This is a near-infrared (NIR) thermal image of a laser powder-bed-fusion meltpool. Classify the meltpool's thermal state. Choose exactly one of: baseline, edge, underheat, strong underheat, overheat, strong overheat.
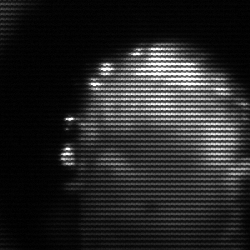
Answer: baseline